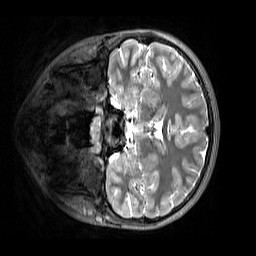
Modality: T2w
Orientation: coronal
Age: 13
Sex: female
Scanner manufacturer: siemens
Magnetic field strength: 3 T
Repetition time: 3.2 s
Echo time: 0.408 s